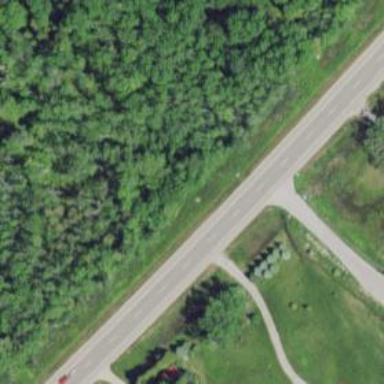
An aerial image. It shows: Asphalt road designated as trunk highway.